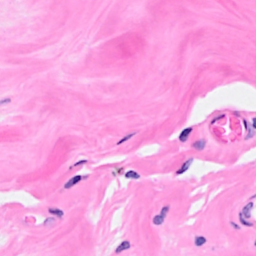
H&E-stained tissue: Breast